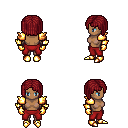
a pixel art fantasy rpg character, female body template, human, dark skin, gold arm armor, red pants, brunette pageboy hairstyle, gold gloves, gold boots, four views (front, back, left, right), 2x2 character sprite sheet, small pixel art, hard edges, no anti-aliasing